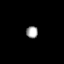
Tissue: prostate
Cell type: Endothelial cells
Senescence score: 0.7696
Nuclear area (px): 136
Mean DAPI intensity: 166.199